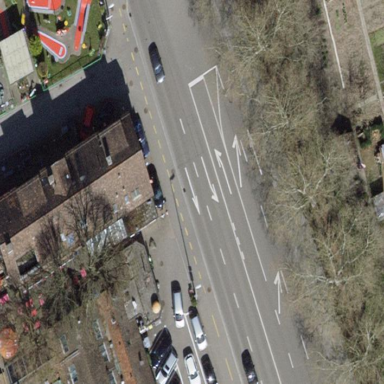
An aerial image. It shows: Restaurant building.